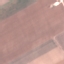
Label: AnnualCrop